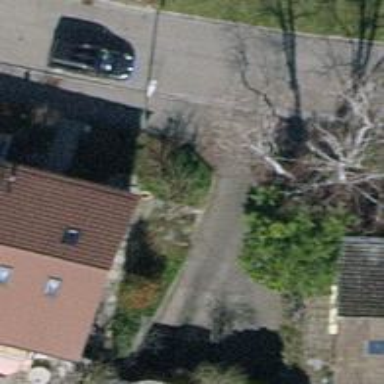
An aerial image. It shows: Urban area featuring tree as natural element.